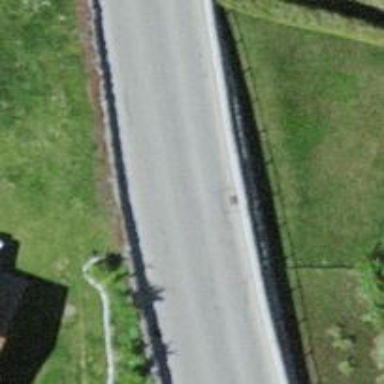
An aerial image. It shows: Tertiary road with asphalt surface.